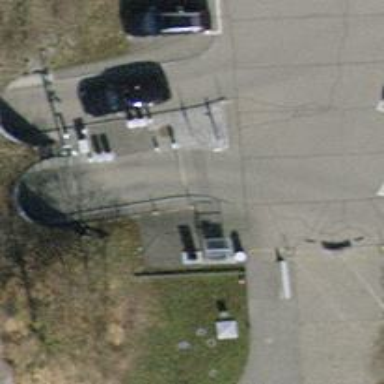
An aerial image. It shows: Lift gate barrier.